Question: Can someone let me know if it is possible to Load a Loading image like below on the map while waiting for loading a big amount of Markers.
I couldn't find any sample on Goggle for this. Thanks

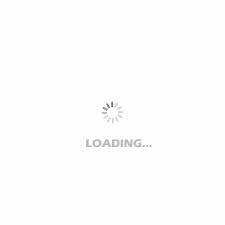
Answer: Looks like you are using jQuery so you can check the jQuery.ajax() documentation <URL>
You can use , and
'''
$.ajax({
url : "file.php",
dataType : 'json',
beforeSend : function() {
// Show loading DIV
},
success : function() {
// Plot markers
},
complete : function() {
// Hide loading DIV
}
});
'''